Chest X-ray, AP view. Patient: 20 years old, sex M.
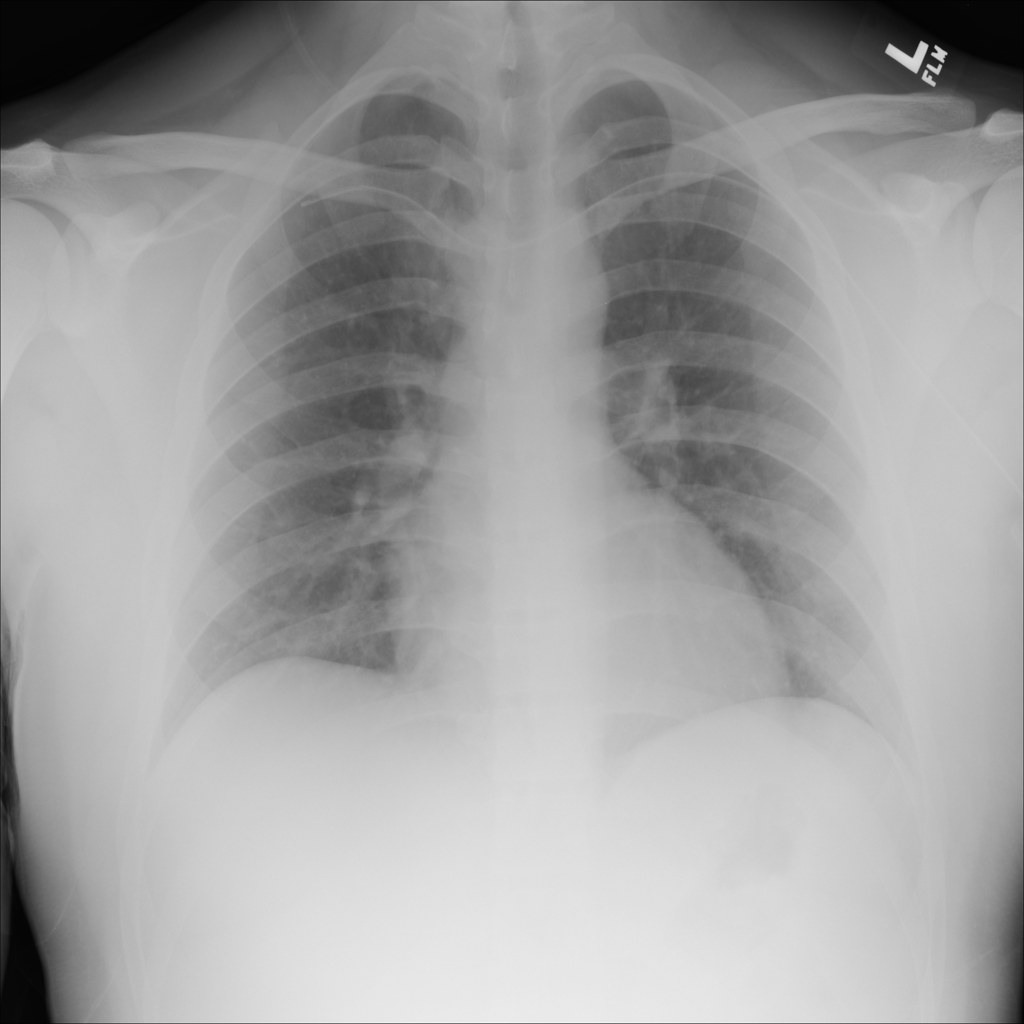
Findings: No Finding